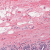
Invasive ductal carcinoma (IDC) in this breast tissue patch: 0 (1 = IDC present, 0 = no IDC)